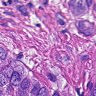
Metastatic tissue present: yes